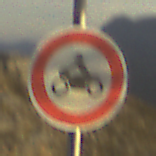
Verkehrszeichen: VerbotKraftraeder
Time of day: SunriseSunset
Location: Outdoor (Nature)
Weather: PartlyCloudy
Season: Summer
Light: Natural